Question: I have this code:
'''
Module Module11
Sub Main()
Dim mess As String
Dim out As String
Dim num, p As UInteger
Dim q As Integer = -1
Console.Write("Enter a message: ")
mess = Console.ReadLine()
While p < 9
q += 1
num = Asc(mess(p + q)) + 5
out = Chr(num)
Console.Write(out)
End While
Console.ReadKey()
End Sub
End Module
'''
But on Line 'num = Asc(mess(p + q)) + 5', it is showing 'index out of the bounds of array'.
I was actually trying to create code that could change every character (even blank space) to the next sixth character (with reference to ASCII codes) of whatever character we input.
It shows error even after giving the correct output (in the black console).

Please help.
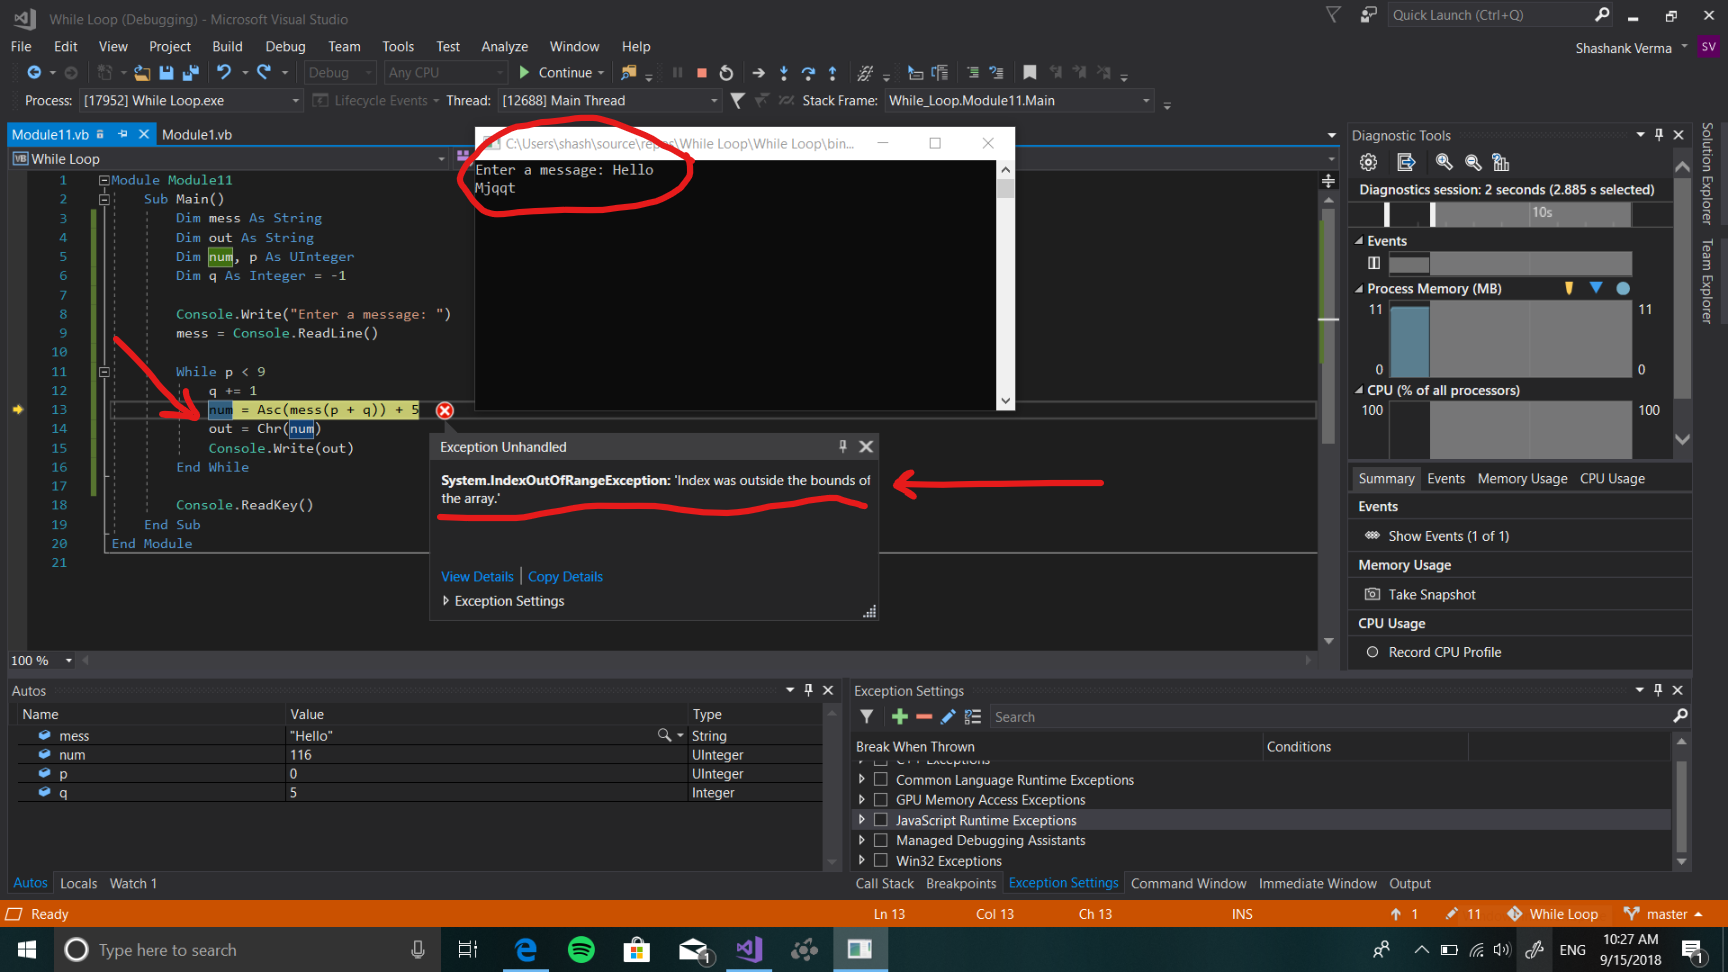
Answer: I think I have the answer (or at least AN answer). I'm not familiar with visual basic, but I am familiar with Python and this seems to be extremely similar. After doing some quick researching, I learned that the "UInteger" data type cannot be negative. I would recommend changing the while loop to read "While p > 0 And p < 9" and then the rest of the code. It looks to me like your answer is coming out negative. This would make sense considering what your error message says. However, I'm not sure how the output would still come out correctly, but it's worth a shot. I would try that, and let me know how it goes!